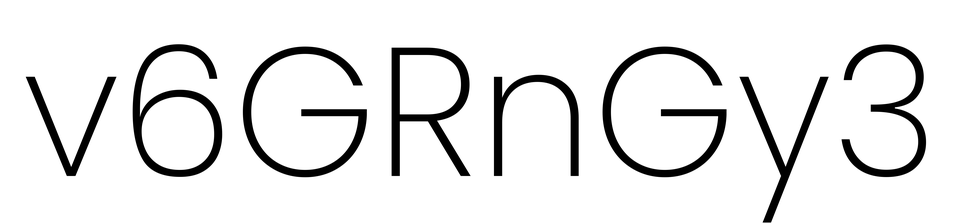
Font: Poppins-ExtraLight